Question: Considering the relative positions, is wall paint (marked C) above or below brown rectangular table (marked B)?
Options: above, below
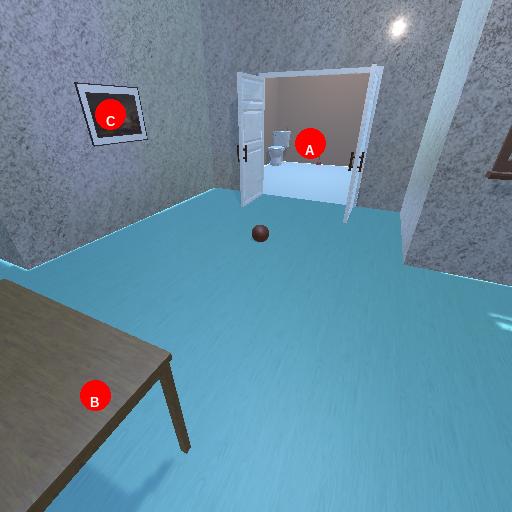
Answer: above